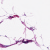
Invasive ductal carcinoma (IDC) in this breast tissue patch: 0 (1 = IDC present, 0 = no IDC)